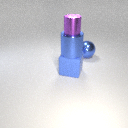
small purple metal cylinder above large blue rubber cube